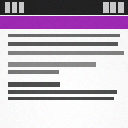
Screen state: on